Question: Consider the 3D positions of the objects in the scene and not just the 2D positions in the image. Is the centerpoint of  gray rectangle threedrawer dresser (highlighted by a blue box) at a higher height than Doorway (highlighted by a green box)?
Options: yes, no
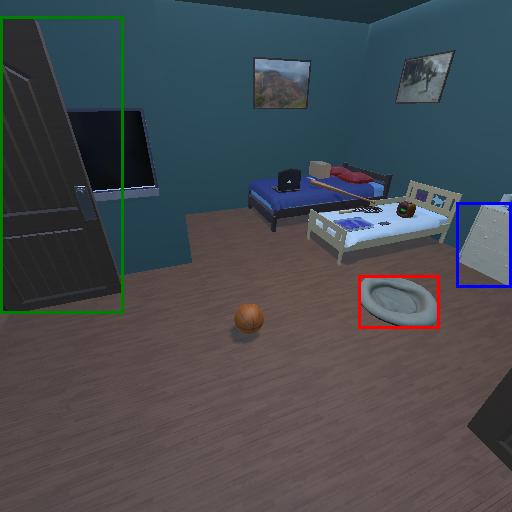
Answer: yes